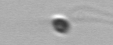
Label: flagellate